Question: I have installed VS 2019 with .netcore2.2 and I want to upgrade it .netcore3.0 and I also downloaded and installed Microsoft .NET core SDK 3.0 from <URL> but still I cannot see ASP.NET core3.0 in project creation.
Any idea?

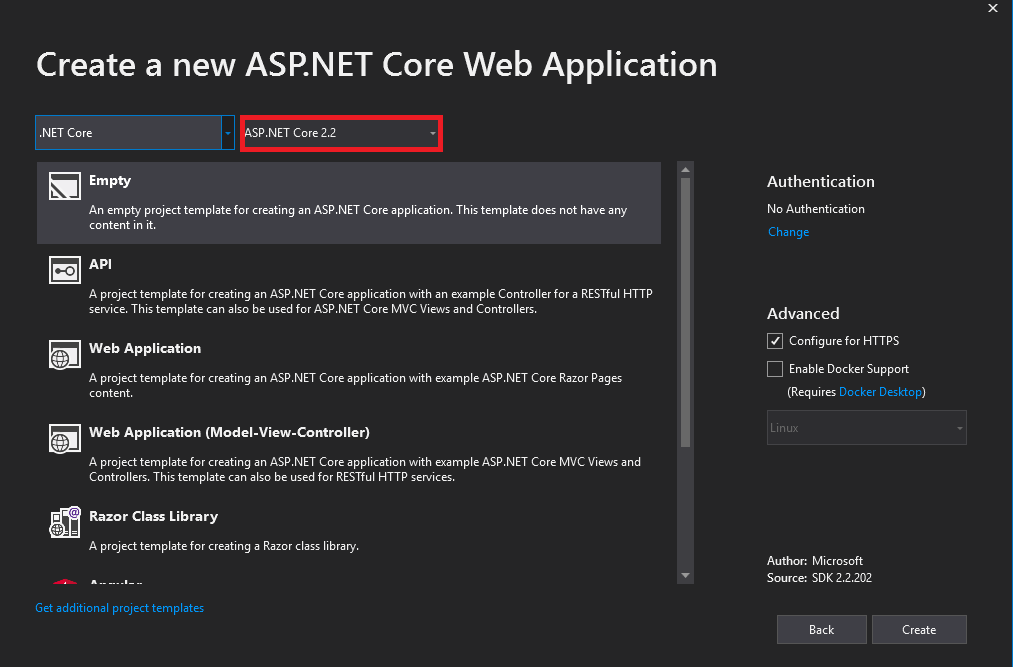
Answer: You have to update the Visual Studio 19 to the latest release 16.3.3 and include the core 3.0 sdk in the vs installer. After updating it, you will be able to view the Core 3.0 template in the drop down. Thanks
For reference: <URL>